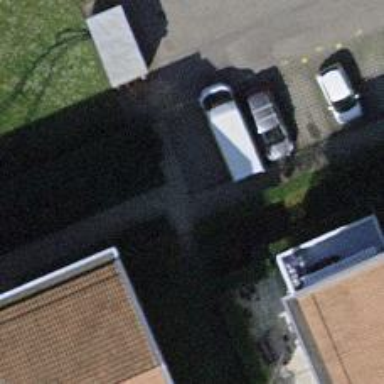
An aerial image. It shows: Paved footway.